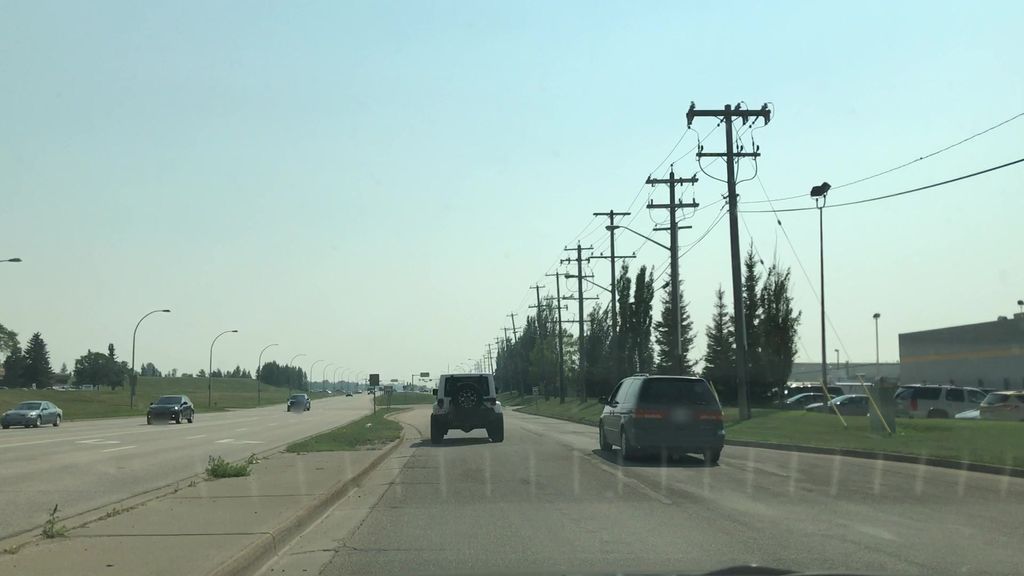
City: edmonton